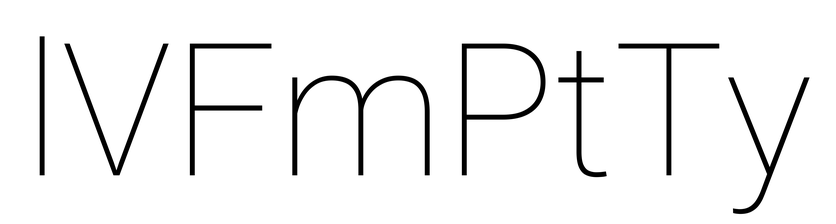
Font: Roboto_Thin